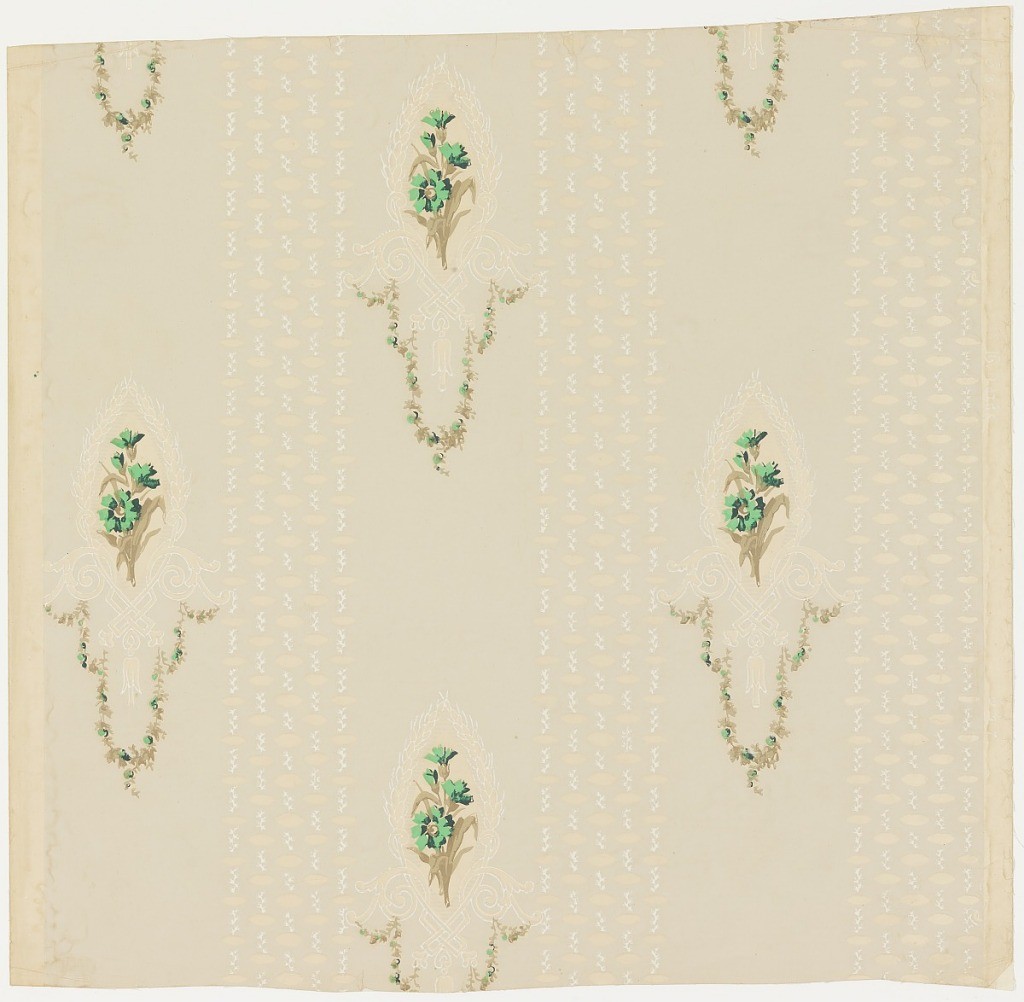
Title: Sidewall
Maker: American Wall Paper Manufacturers' Association, 1879–1887
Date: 1879–1887
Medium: Machine-printed paper
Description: a) Small clusters of green carnations and tan leaves arranged in a medallion of a sheaf of wheat in white outline. Medallion forms a motif in a diagonal effect. Between them are clusters of five broken lines close together running in vertical lines. The glazed field shows in the medallions and parallel lines; b) Moss rose design in soft colors mixed with sprays of tiny leaves and berries. Embossed field is composed of tiny circles. On margin is printed: "A.W.P.M.A., 472-3"; c,d) M.H. Birge paper with column of daisies on tan ground, from the 1903-04 Birge catalog.